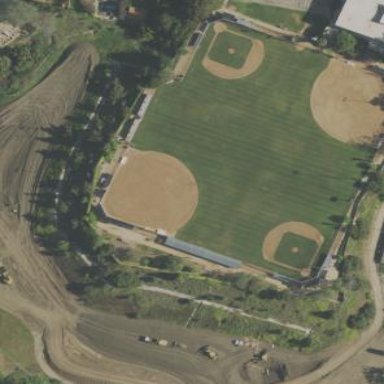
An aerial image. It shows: Baseball pitch for leisure land activities.